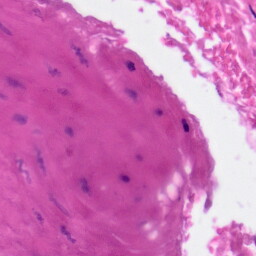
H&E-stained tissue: Skin